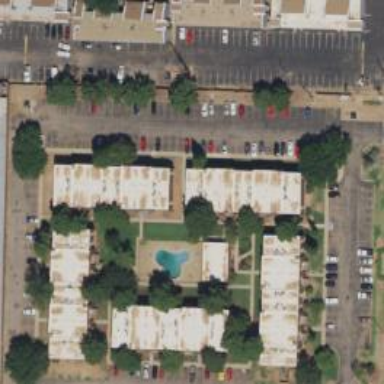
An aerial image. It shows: Residential area with apartments.